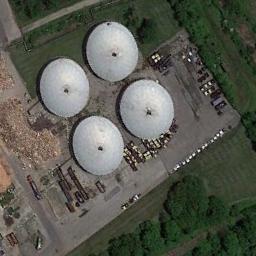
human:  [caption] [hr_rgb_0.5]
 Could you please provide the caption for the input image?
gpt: There are four white storage tanks on the bare land next to the grass .

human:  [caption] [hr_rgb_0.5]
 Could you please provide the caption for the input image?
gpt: There are many cars beside the storage tanks .

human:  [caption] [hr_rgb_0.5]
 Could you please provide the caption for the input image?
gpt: There are about ten storage tanks here .

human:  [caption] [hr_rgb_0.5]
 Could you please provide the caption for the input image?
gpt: There are several neatly arranged large storage tanks and many cars in the factory, And there are large lawns in the factory .

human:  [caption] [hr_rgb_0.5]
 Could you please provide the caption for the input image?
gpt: There are four storage tanks of the same size beside a green meadow .